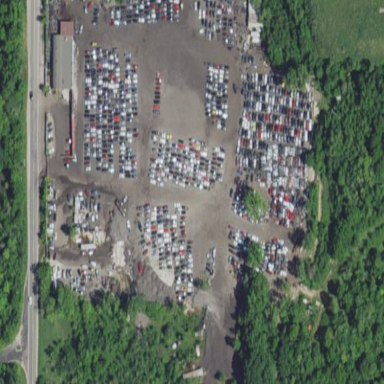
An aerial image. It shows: Industrial area designated for auto wrecking activities.